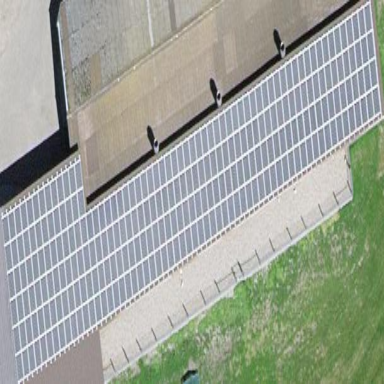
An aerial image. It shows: Solar power generator using photovoltaic method with solar photovoltaic panel types.